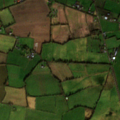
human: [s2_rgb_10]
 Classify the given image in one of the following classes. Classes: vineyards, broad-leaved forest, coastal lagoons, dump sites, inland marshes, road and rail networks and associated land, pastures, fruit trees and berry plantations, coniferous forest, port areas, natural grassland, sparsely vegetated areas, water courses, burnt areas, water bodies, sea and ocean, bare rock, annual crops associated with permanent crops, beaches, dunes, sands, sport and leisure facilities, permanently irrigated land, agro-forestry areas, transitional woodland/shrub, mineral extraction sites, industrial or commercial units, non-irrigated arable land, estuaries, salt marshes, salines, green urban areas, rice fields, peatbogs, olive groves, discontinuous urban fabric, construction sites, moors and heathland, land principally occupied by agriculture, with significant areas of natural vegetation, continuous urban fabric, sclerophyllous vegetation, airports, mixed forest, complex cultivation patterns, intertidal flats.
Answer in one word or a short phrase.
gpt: pastures